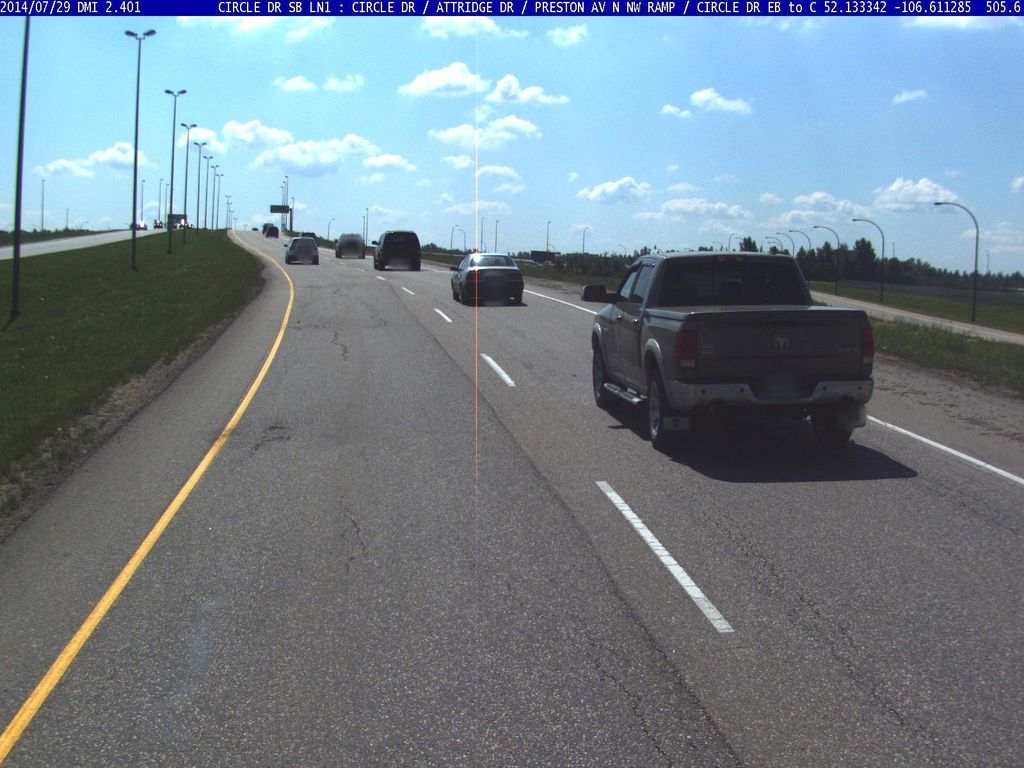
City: saskatoon